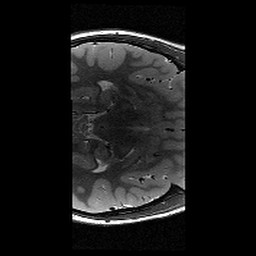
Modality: T2w
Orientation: axial
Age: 10
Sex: male
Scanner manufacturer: siemens
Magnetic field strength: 3 T
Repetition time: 9.23 s
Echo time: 0.067 s